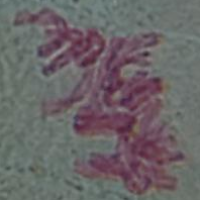
Label: metaphase